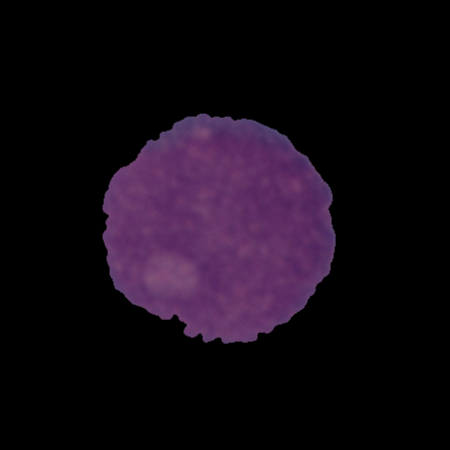
Label: cancer